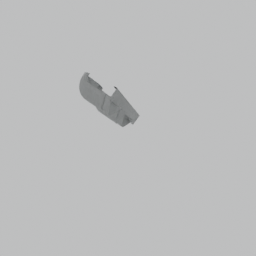
Label: mechanical